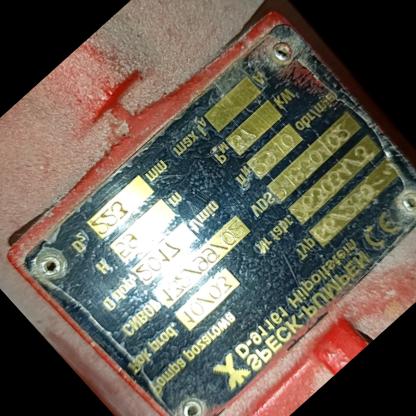
Klasa: tabliczka-znamionowa